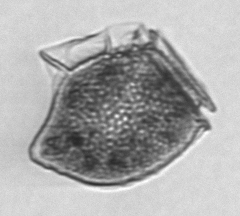
Label: Dinophysis_norvegica